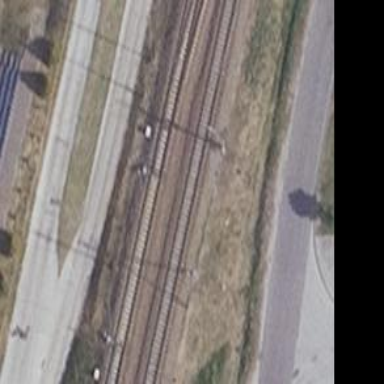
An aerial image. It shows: Railway switch.